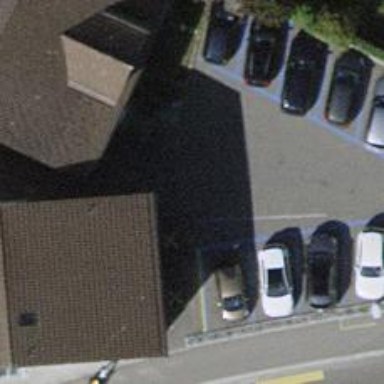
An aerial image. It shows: Asphalt parking aisle road for service vehicles.